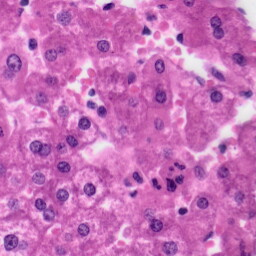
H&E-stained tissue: Liver